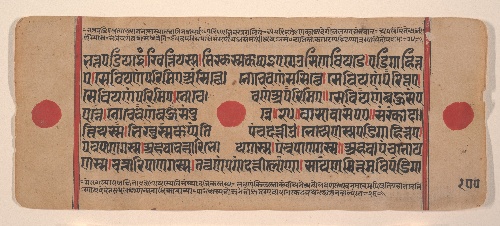
Date: 15th century
Object type: Folio
Classification: Paintings
Medium: Ink, opaque watercolor, and gold on paper
Culture: India (Gujarat)
Dimensions: 4 3/8 x 10 5/8 in. (11.1 x 27 cm)
Department: Asian Art
Credit line: Rogers Fund, 1955
Accession year: 1955
Repository: Metropolitan Museum of Art, New York, NY